Interaction volume radius: 5 \u00c5
Interaction volume height: 20 \u00c5
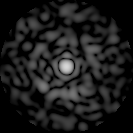
Disorder parameter: 0.78